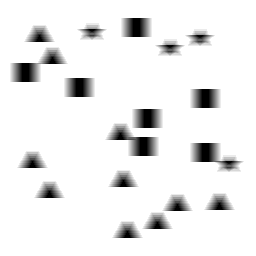
Squares: 7
Triangles: 10
Stars: 4
Total shapes: 21